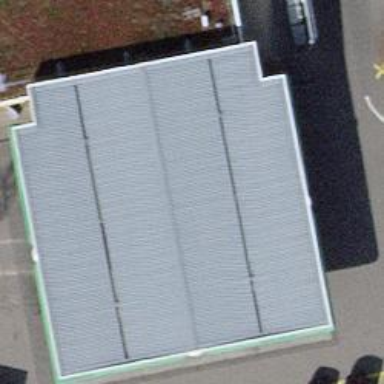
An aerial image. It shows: Fuel station offering Compressed Natural Gas (CNG).